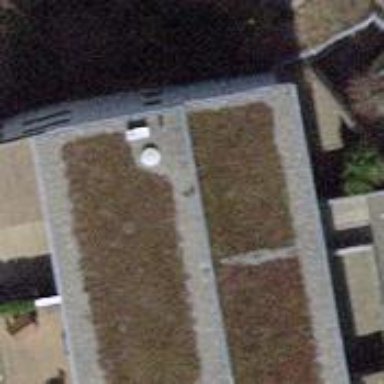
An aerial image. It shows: White apartment building with flat roof covered in grass.